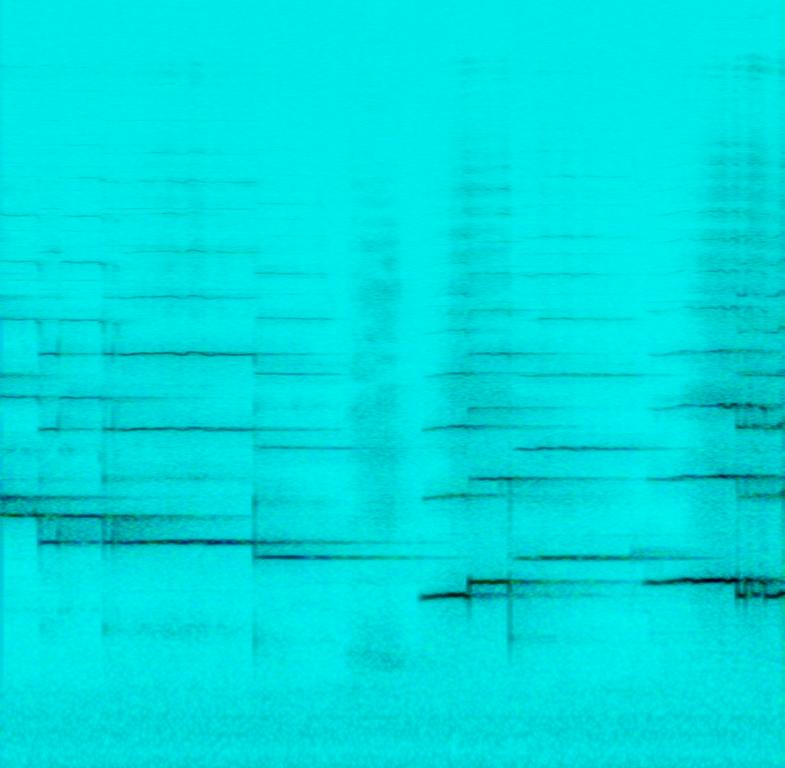
The low quality recording features a reverberant breathy flute melody with an inhale sound in-between. It sounds mystical, passionate and emotional.